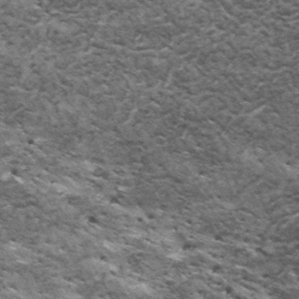
Label: frost